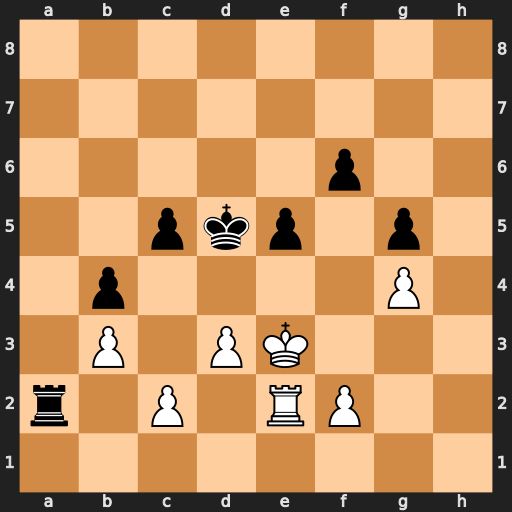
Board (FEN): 8/8/5p2/2pkp1p1/1p4P1/1P1PK3/r1P1RP2/8
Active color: w
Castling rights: -
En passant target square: -
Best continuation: c4+ bxc3 Rxa2